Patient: sex F, age 41
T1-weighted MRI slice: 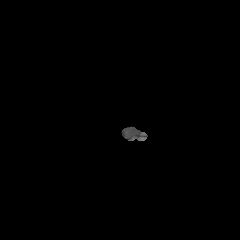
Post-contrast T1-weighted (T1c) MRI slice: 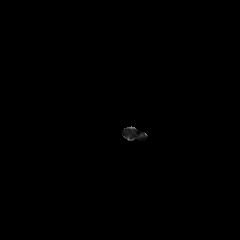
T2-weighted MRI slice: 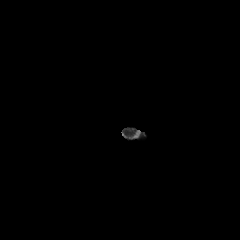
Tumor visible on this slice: no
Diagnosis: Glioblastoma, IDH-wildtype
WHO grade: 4